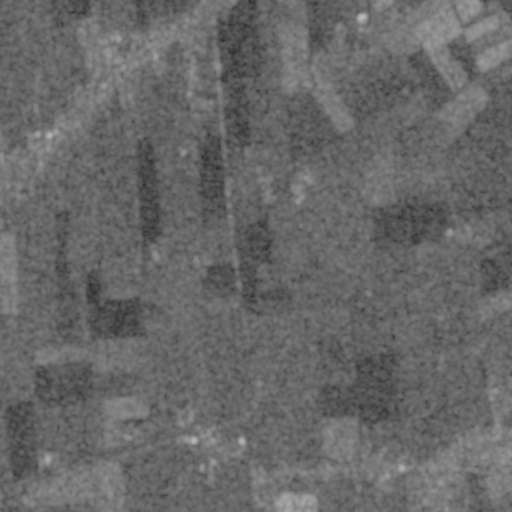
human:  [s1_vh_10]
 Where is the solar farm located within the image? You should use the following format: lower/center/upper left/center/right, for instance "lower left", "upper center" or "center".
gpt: The solar farm is located in the lower center of the image.
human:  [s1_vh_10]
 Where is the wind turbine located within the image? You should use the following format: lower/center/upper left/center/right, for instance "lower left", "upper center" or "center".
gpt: The wind turbine is located in the center of the image.
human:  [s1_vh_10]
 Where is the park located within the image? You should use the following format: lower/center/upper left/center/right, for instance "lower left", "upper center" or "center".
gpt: There is no park in the image.

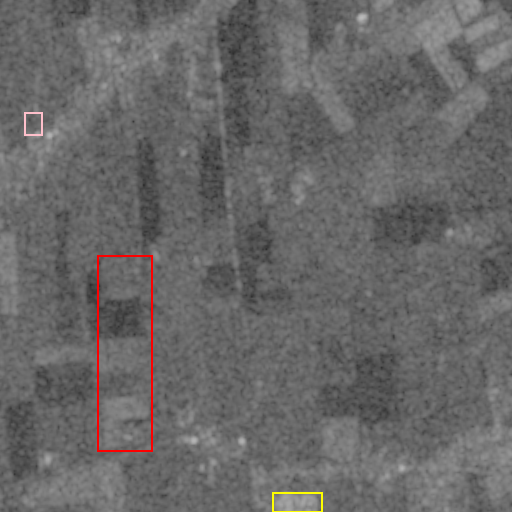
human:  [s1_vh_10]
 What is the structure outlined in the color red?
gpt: The structure outlined in red is a crop field.
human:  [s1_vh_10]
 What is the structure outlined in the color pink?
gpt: The structure outlined in pink is a park.
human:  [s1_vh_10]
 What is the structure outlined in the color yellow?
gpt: The structure outlined in yellow is a solar farm.
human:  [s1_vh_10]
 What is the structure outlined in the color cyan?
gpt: There is no cyan outline.